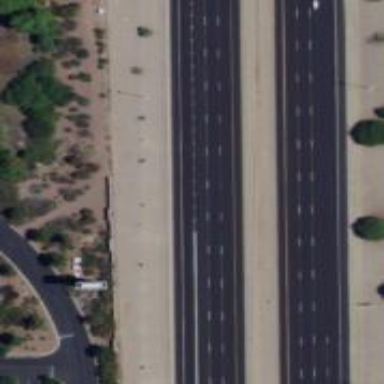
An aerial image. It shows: Asphalt motorway.